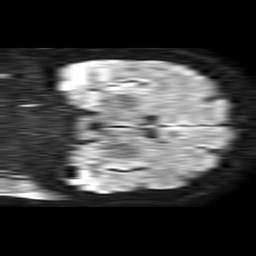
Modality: TRACE
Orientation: coronal
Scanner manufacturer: philips
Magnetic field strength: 1.5 T
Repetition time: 4.6 s
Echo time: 0.08631 s